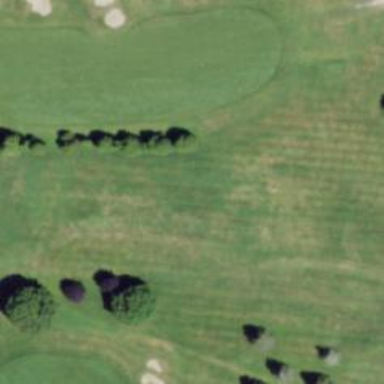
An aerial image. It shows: Driving range for golf on grass.